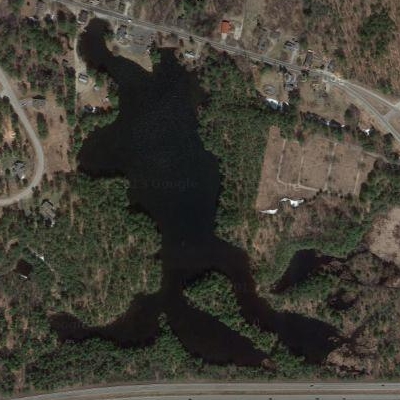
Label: dRiverLake